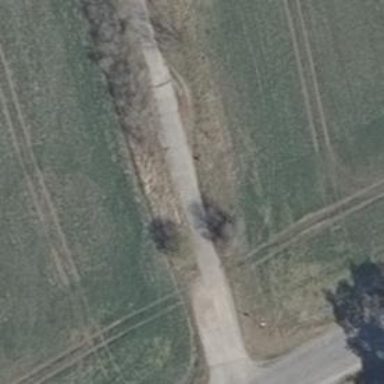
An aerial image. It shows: Service road with concrete surface.